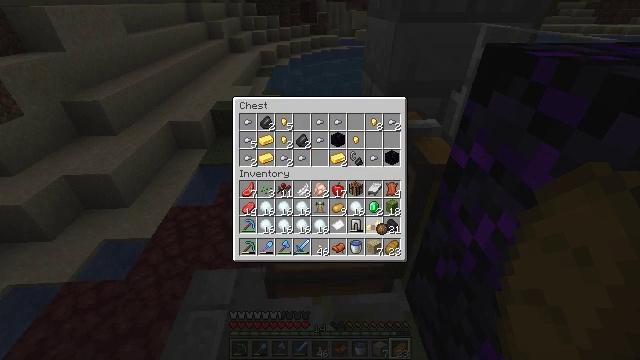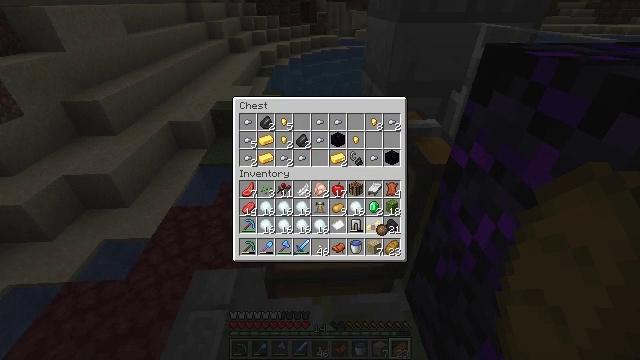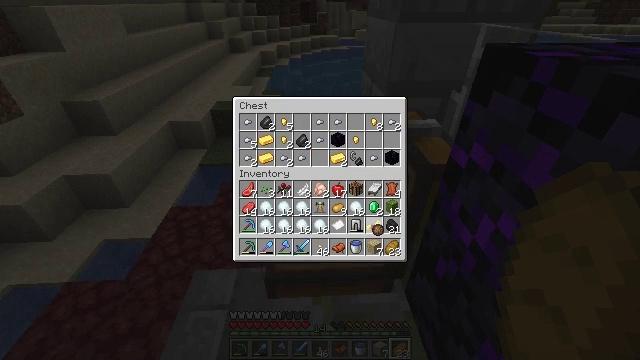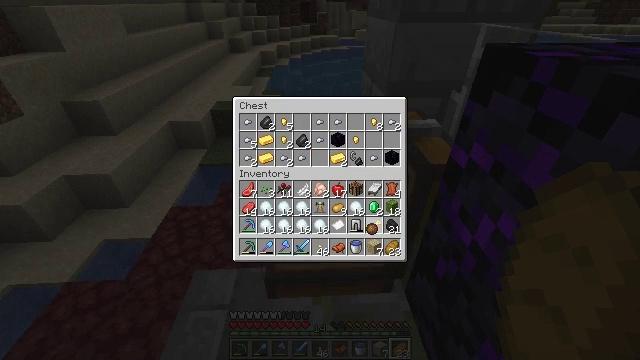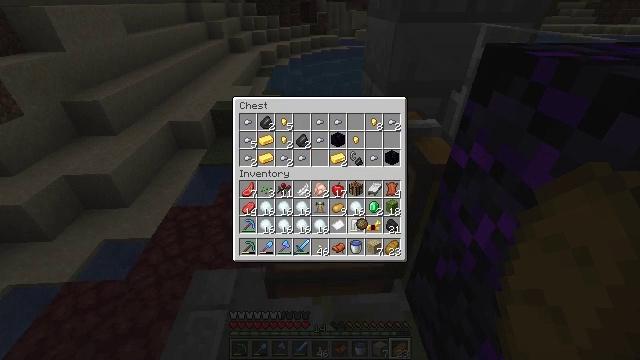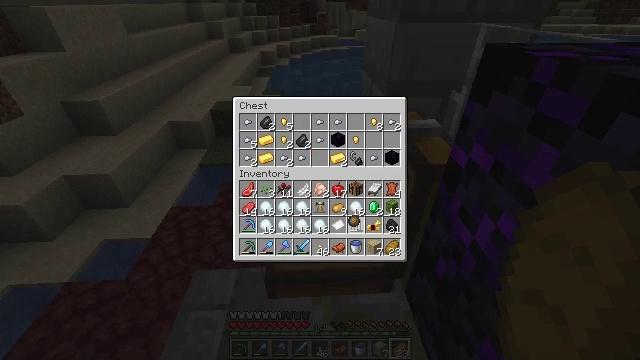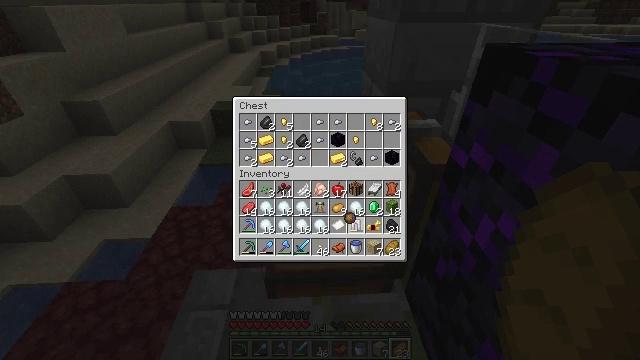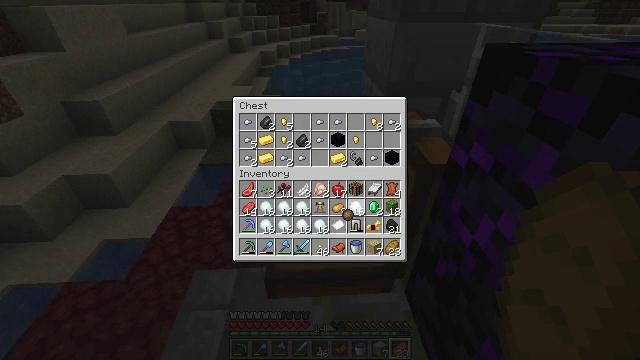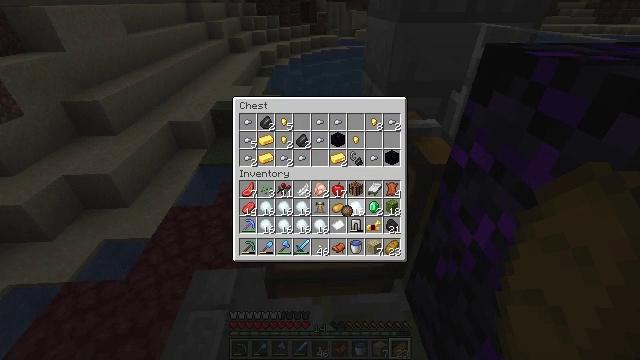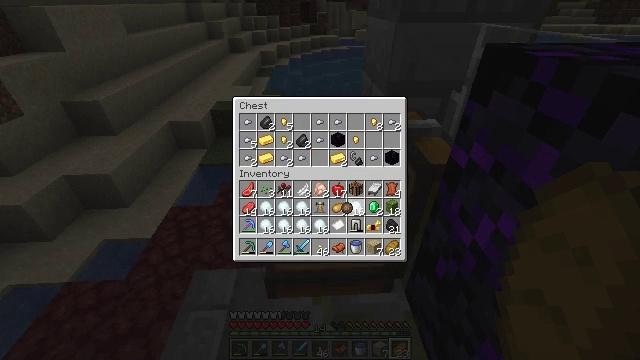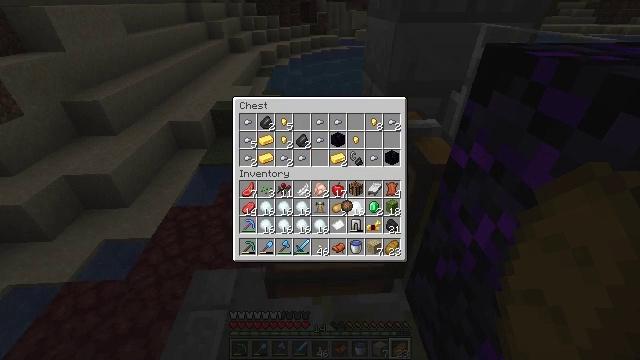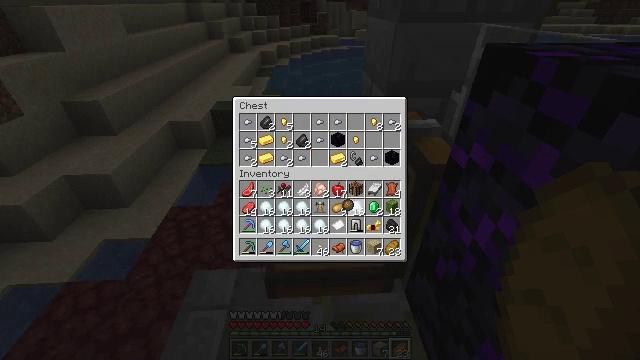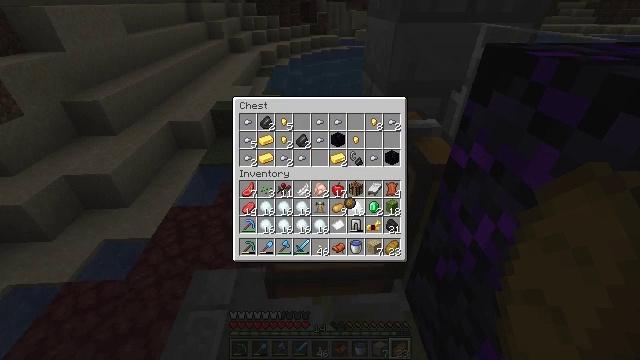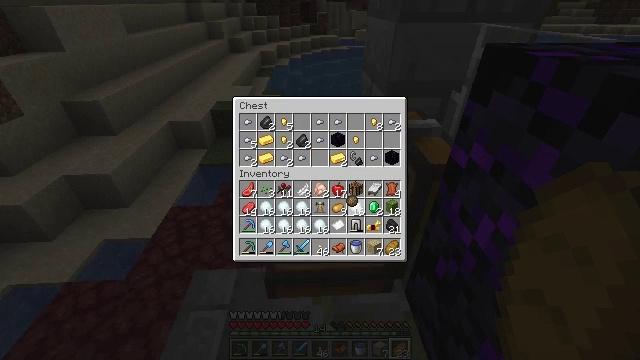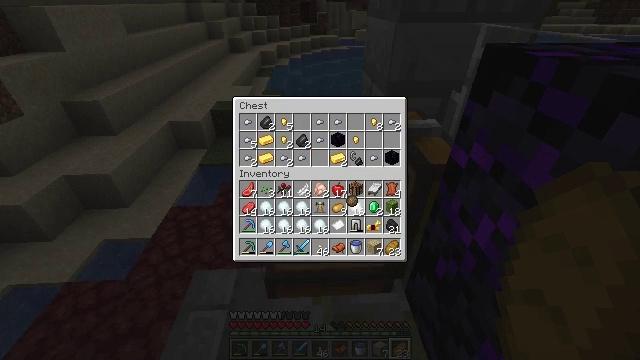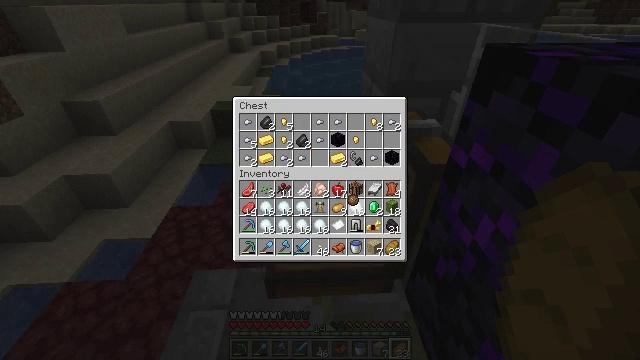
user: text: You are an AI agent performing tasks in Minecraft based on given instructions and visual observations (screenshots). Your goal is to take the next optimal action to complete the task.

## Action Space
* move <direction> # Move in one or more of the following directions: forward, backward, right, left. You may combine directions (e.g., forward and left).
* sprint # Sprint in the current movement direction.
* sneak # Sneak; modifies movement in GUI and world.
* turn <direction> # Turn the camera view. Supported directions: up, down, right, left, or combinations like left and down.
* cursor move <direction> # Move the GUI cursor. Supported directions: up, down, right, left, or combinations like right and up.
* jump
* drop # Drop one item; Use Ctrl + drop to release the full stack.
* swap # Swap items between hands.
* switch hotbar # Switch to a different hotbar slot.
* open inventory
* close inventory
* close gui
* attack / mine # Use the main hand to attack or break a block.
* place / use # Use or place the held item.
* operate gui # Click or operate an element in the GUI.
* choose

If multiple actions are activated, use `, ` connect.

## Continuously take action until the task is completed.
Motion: motion action
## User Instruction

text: Drop a snowball.
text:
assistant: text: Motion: no_op
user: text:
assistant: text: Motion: no_op
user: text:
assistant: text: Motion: no_op
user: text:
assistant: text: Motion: cursor move left
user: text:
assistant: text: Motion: cursor move left
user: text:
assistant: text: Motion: no_op
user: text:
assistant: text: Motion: no_op
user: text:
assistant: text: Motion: no_op
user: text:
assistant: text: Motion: no_op
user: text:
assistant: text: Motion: no_op
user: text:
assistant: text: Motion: no_op
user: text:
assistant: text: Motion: no_op
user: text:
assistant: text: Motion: no_op
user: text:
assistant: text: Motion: no_op
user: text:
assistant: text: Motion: no_op
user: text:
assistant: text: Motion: no_op
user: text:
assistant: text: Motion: no_op
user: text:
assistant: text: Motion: no_op
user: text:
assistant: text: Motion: no_op
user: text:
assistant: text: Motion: no_op
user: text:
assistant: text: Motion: no_op
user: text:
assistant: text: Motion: no_op
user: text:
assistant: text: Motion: no_op
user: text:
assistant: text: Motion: no_op
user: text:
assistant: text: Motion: cursor move left
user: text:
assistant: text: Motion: cursor move left
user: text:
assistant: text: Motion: cursor move left
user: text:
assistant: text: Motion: no_op
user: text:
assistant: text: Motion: no_op
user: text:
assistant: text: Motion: no_op